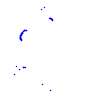
Particle: kaon